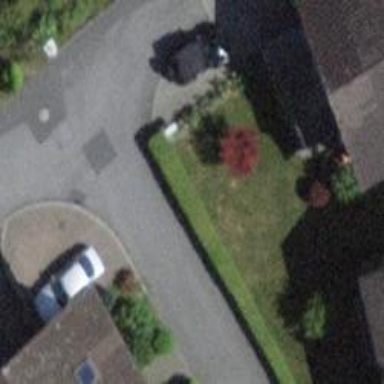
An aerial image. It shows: Smooth asphalt road in residential area.